Question: I'm implementing an application, in which i use several view controllers. But i've found a strange behaviour of my app' when it changes of viewcontroller. Let me explain :
We are in a first viewcontroller, his init method is :
'''
- (id)initWithNibName:(NSString *)nibNameOrNil bundle:(NSBundle *)nibBundleOrNil
{
self = [super initWithNibName:nibNameOrNil bundle:nibBundleOrNil];
if (self) {
// Custom initialization
Menu = [[UIView alloc] initWithFrame:CGRectMake(0.0, 0.0, 320.0, 480.0)];
self.view.backgroundColor = [UIColor greenColor];
[self.view addSubview:Menu];
[Menu release];
}
return self;
}
'''
After that, to change of viewcontroller and pass from the first to another, i call this method :
'''
-(void)GoPlay
{
if (!parametresviewcontroller)
{
parametresviewcontroller = [[ParametresViewController alloc]init];
}
UIView *menuView = menuviewcontroller.view;
UIView *paramView = parametresviewcontroller.view;
[menuviewcontroller viewWillAppear:NO];
[parametresviewcontroller viewWillDisappear:NO];
[menuView removeFromSuperview];
[self.view addSubview:paramView];
[menuviewcontroller viewDidAppear:NO];
[parametresviewcontroller viewDidDisappear:NO];
}
'''
So the init method of the second viewcontroller is called, i put it next :
'''
- (id)initWithNibName:(NSString *)nibNameOrNil bundle:(NSBundle *)nibBundleOrNil
{
self = [super initWithNibName:nibNameOrNil bundle:nibBundleOrNil];
if (self) {
// Custom initialization
Parametres = [[UIView alloc] initWithFrame:CGRectMake(0.0, 0.0, 320.0, 480.0)];
Parametres.backgroundColor = [UIColor redColor];
[self.view addSubview:Parametres];
[Parametres release];
}
return self;
}
'''
And the result is :

Why this strange behavior occured ? I really don't understand why the is a gap between the first and the second one...
Thank you ! =)
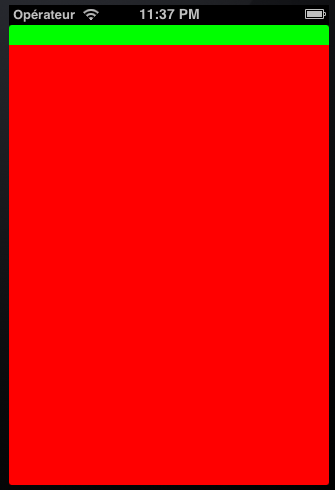
Answer: Ok, The problem is, both the class Is a 'UIViewController' and you have set 'statusbar' for both 'ViewController''s 'View' in 'XIB' file. When you set StatusBar Than the view frame changes its y to 20 pixel below means you have set it to 0 but originally it is 20.
> So when you add 'subView' second 'ViewController''s view on the first 'ViewController''s View before doing this set:
secondViewController.view.frame = firstViewController.view.bounds;
. This will solve your problem.